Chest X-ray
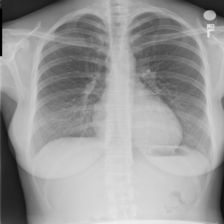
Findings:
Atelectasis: negative
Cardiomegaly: negative
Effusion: negative
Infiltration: negative
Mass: negative
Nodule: negative
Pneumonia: negative
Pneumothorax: negative
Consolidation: negative
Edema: negative
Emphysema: negative
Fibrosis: negative
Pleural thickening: negative
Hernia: negative